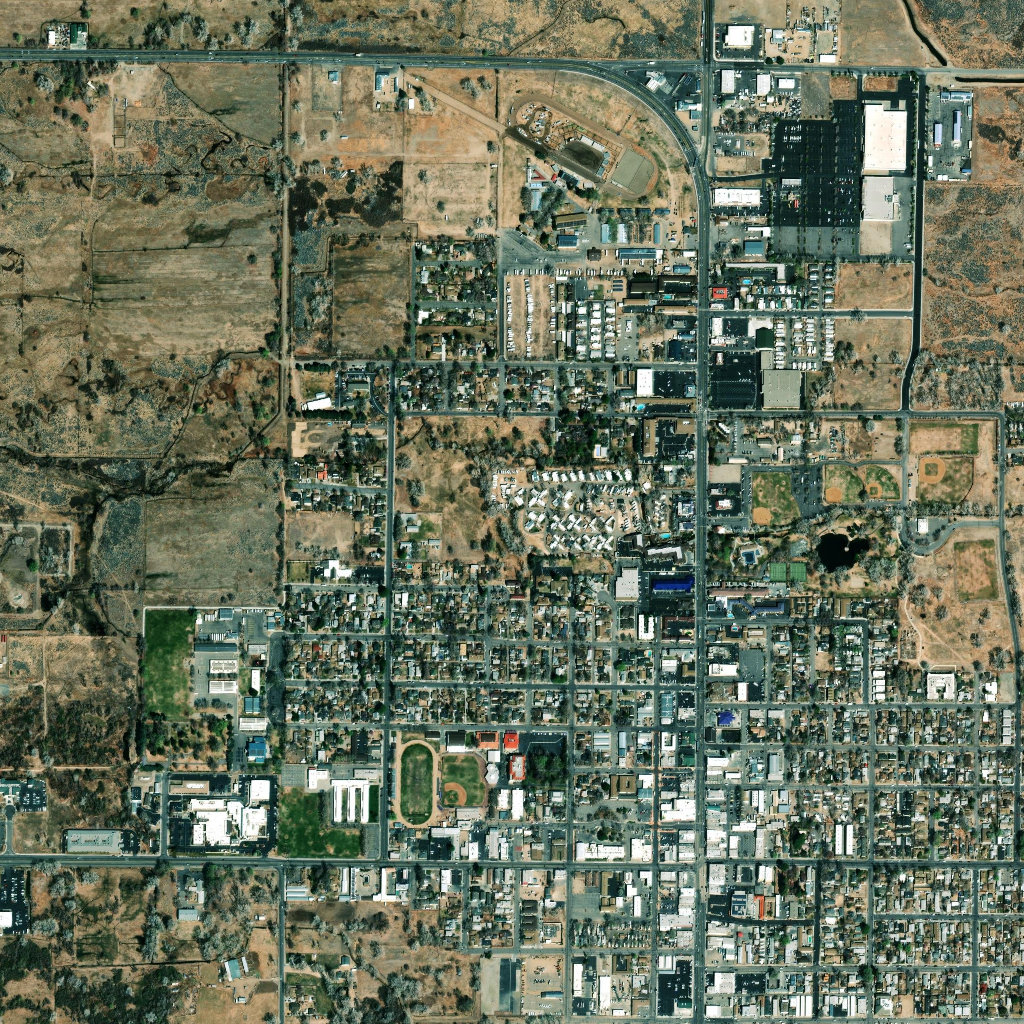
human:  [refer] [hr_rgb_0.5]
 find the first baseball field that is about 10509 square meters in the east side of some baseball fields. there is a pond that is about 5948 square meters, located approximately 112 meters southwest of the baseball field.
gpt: <box>[[89, 44, 95, 49, 0]]</box>

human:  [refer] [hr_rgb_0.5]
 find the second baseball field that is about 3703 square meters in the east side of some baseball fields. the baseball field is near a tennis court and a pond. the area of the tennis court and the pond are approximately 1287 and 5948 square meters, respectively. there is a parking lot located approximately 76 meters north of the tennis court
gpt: <box>[[84, 45, 88, 48, 0]]</box>

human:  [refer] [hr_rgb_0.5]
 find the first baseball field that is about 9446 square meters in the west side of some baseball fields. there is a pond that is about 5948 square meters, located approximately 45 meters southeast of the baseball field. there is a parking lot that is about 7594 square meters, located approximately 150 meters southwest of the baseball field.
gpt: <box>[[73, 46, 78, 51, 0]]</box>